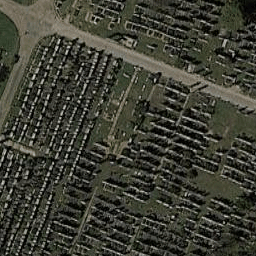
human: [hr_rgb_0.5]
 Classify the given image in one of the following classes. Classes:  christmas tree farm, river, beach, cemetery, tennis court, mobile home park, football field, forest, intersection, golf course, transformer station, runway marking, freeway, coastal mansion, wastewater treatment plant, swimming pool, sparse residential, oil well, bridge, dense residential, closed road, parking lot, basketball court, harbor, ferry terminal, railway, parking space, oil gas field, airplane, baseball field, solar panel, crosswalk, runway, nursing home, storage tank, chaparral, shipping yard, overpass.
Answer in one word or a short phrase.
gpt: cemetery